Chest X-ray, PA view. Patient: 34 years old, sex F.
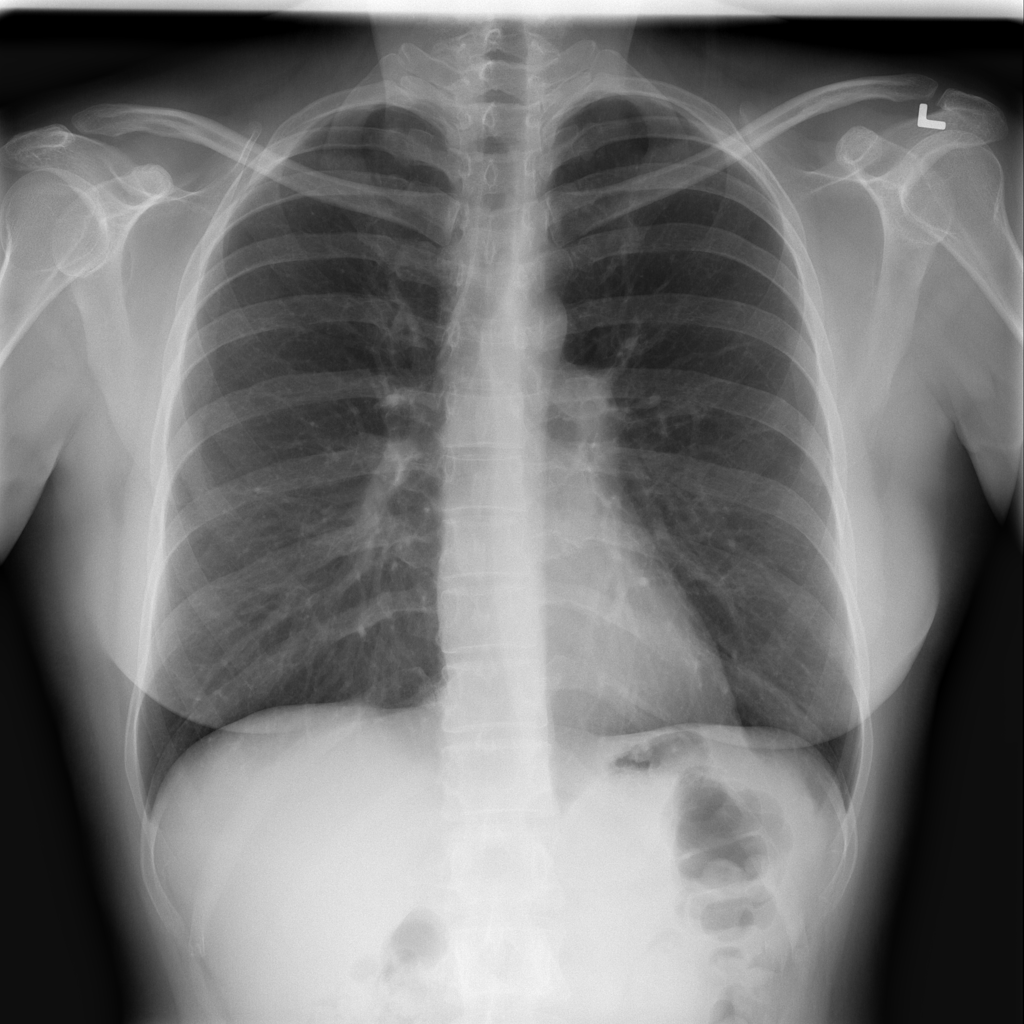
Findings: No Finding